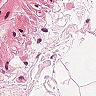
Metastatic tissue present: no